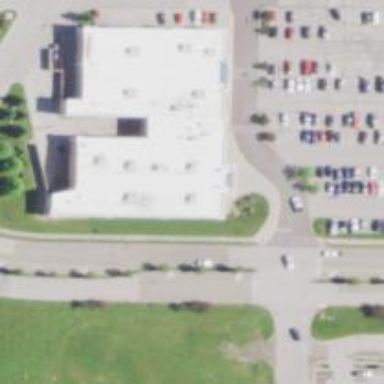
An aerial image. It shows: Fitness center located in leisure land.